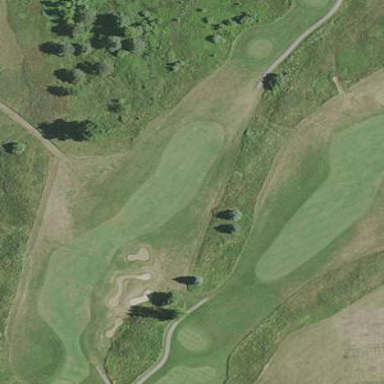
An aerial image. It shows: Rough grassy area used for golf.